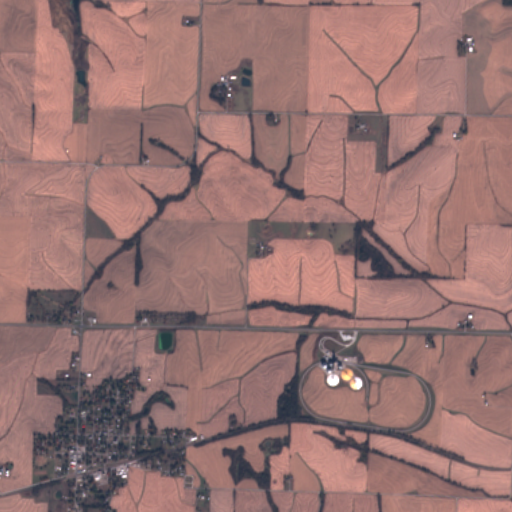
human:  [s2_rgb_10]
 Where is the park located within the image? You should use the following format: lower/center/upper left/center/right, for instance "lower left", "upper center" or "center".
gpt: The park is located in the lower left of the image.
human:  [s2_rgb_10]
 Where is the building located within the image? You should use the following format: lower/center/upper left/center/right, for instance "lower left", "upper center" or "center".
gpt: The building is located in the lower left of the image.
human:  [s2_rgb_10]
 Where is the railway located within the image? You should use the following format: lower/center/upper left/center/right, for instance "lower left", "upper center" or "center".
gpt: The railway is located in the lower of the image.
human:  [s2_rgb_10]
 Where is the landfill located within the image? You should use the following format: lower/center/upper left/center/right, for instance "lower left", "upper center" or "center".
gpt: There is no landfill in the image.